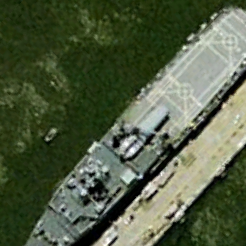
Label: combat